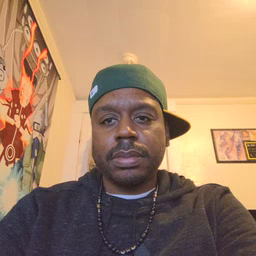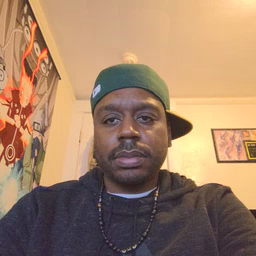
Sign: noisy